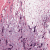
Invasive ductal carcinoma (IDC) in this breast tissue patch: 0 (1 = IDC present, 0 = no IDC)